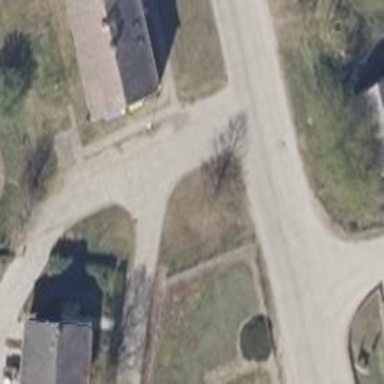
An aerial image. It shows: Residential road.